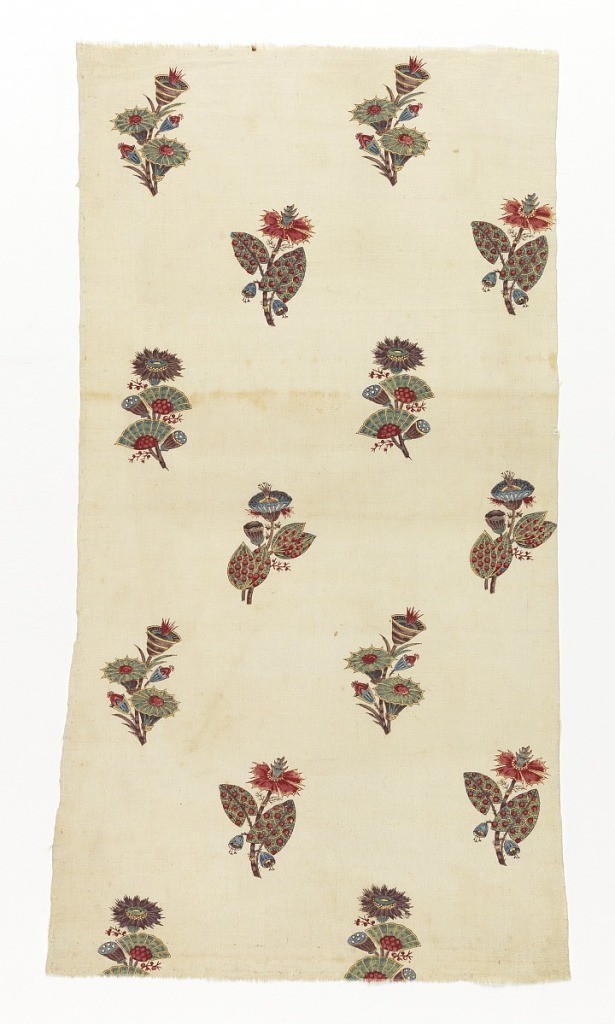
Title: Textile
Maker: Oberkampf & Cie., Jouy-en-Josas, France, 1759–1815
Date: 1775–85
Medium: cotton Technique: block printed on plain weave
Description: White fragment with a detached design of multicolored flower clusters, berries and seed pods arranged in staggered rows.